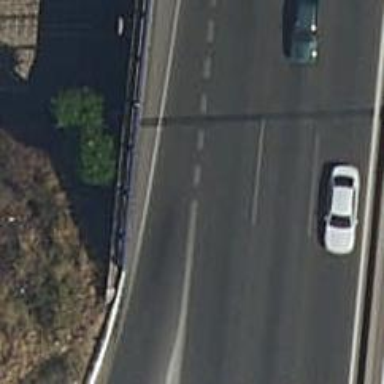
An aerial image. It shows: Bridge along trunk link highway.